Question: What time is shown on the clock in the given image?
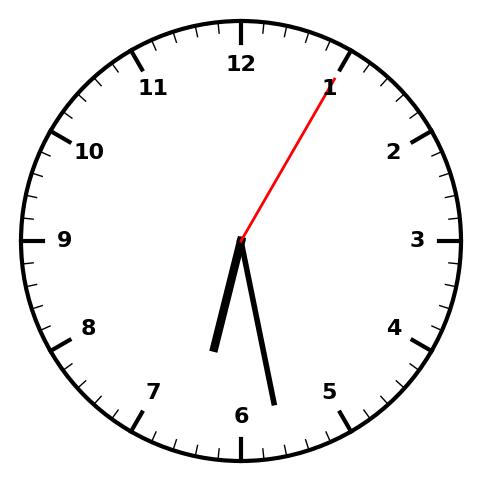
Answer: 06:28:05